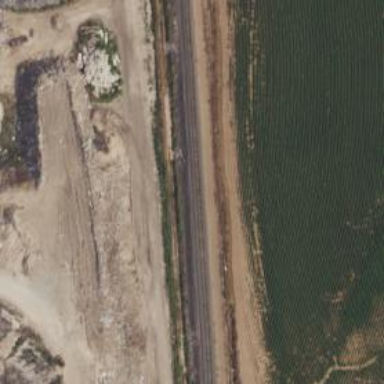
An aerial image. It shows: Track road.